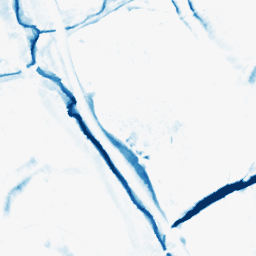
Category: morphological
Decomposition family: morphological_diamond
Decomposition parameters: operation: closing
radius: 10
Upsampling method: bicubic_3x
Upsampling parameters: scale: 3
Upsampling scale: 3